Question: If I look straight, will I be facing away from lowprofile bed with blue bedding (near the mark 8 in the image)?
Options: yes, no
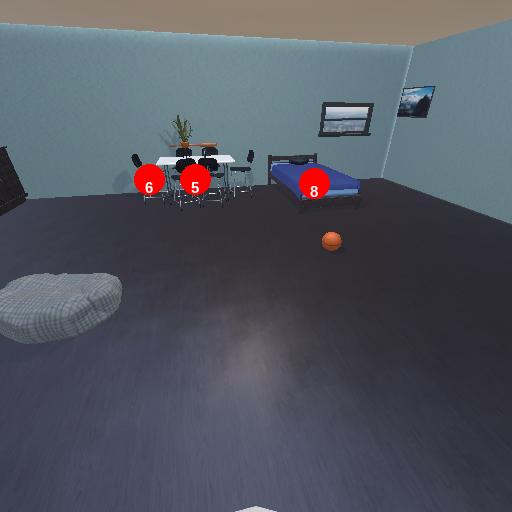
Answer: yes